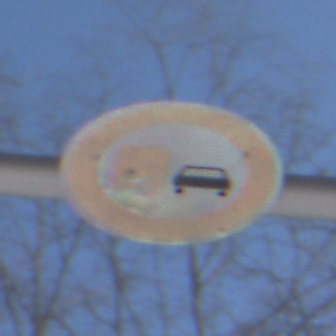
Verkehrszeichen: UeberholverbotKraftfahrzeuge
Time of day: MorningAfternoon
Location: Outdoor (Special)
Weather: Clear
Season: Winter
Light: Natural